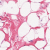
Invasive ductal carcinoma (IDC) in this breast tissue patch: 0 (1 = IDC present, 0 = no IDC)